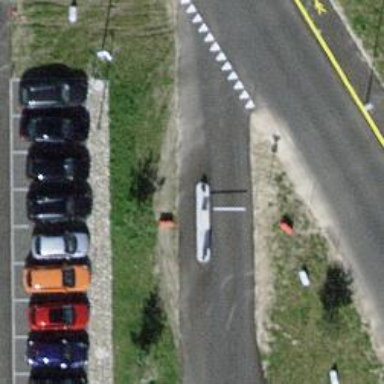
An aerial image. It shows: Lift gate barrier.